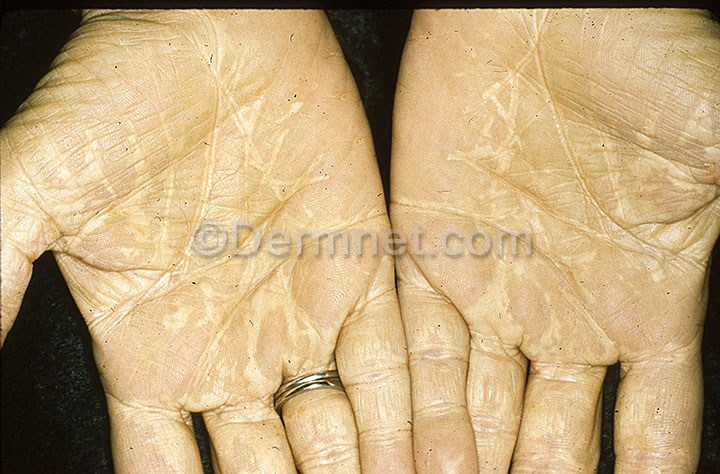
Disease: Systemic Disease